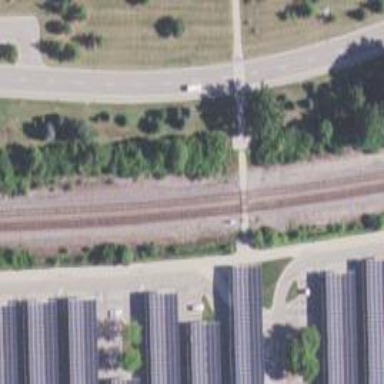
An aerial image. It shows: Crossing for the railway.